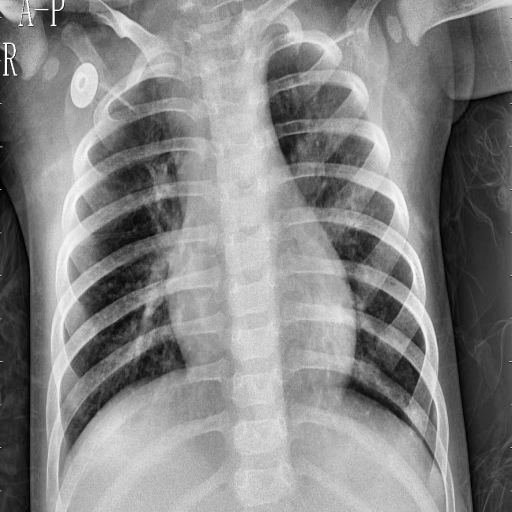
Finding: PNEUMONIA